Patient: sex M, age 57
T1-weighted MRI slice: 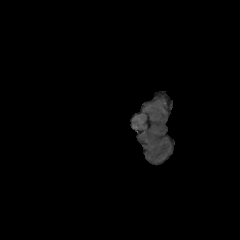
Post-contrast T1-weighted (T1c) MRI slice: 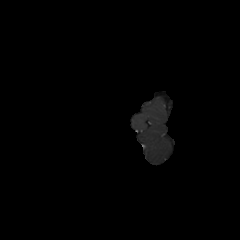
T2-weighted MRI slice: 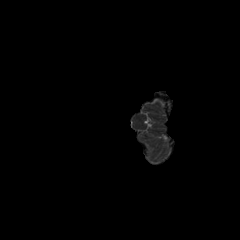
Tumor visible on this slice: no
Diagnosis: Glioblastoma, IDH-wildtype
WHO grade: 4